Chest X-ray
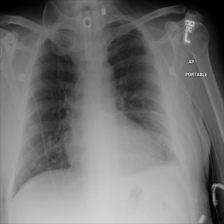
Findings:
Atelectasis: negative
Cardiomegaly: negative
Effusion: negative
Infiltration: negative
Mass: negative
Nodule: negative
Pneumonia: negative
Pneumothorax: negative
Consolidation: negative
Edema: negative
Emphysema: negative
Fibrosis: negative
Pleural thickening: negative
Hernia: negative